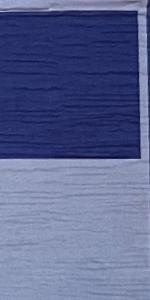
Label: Empty